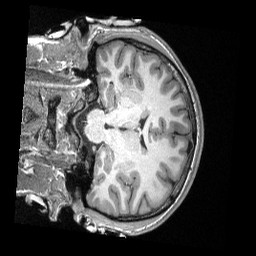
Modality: T1w
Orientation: coronal
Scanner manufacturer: siemens
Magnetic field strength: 3 T
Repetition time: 2.3 s
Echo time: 0.00308 s